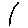
Label: line